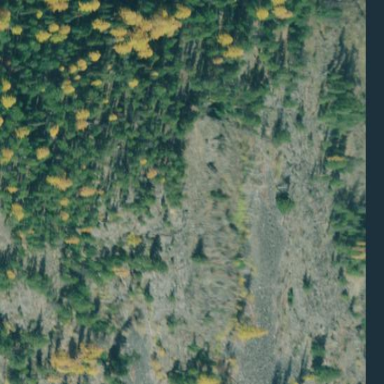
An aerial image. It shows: Natural scree.